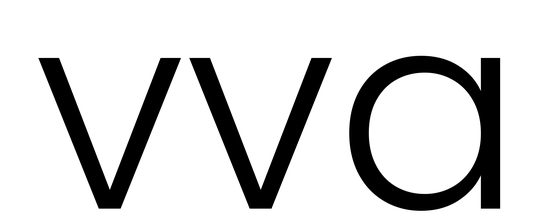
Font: Poppins-Light